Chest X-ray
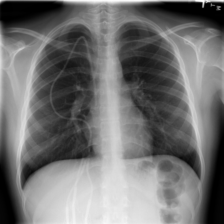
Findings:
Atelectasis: negative
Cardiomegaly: negative
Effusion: negative
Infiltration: negative
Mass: negative
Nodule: negative
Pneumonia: negative
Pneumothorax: negative
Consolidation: negative
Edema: negative
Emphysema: negative
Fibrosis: negative
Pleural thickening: negative
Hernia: negative